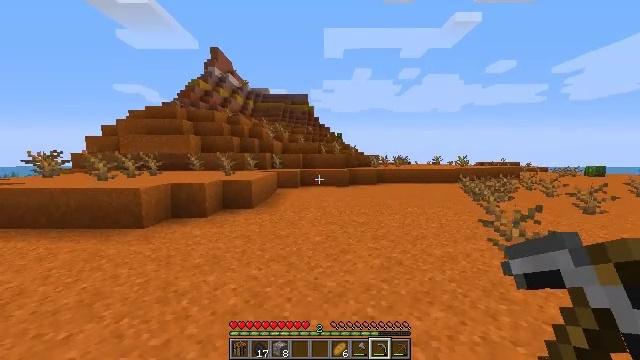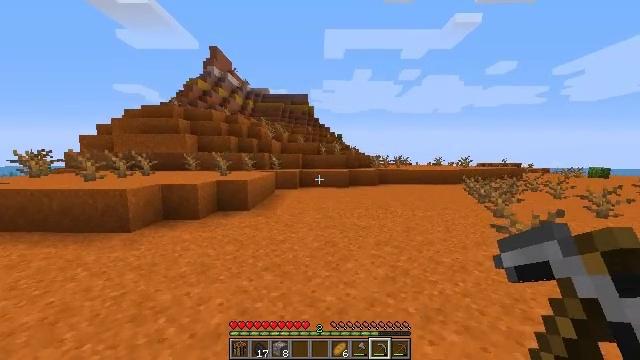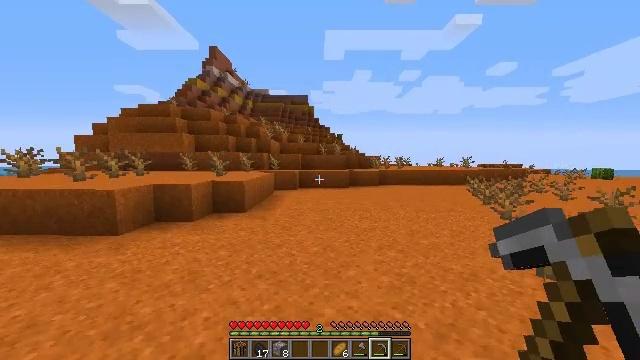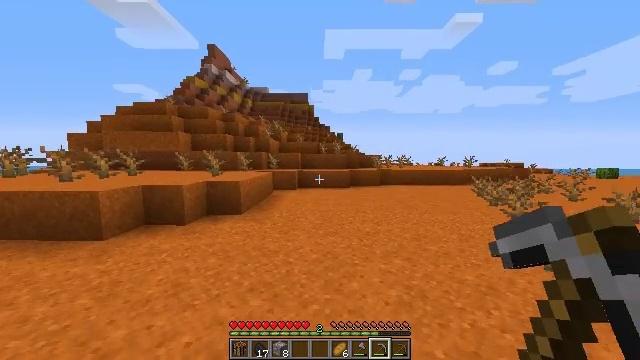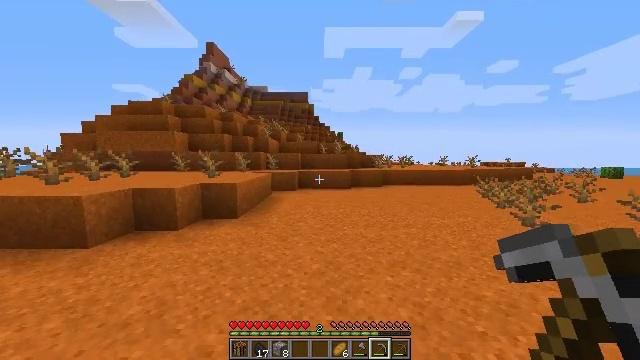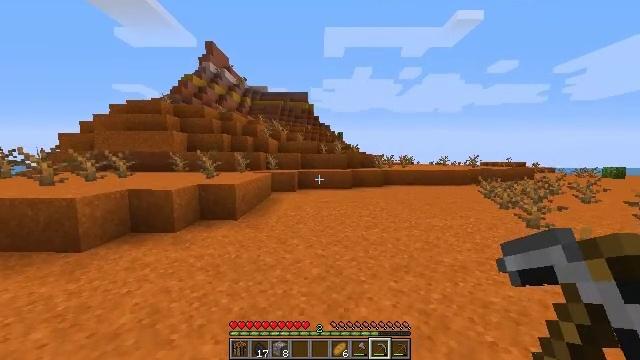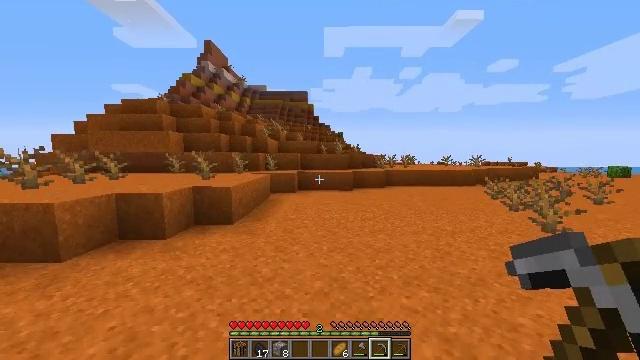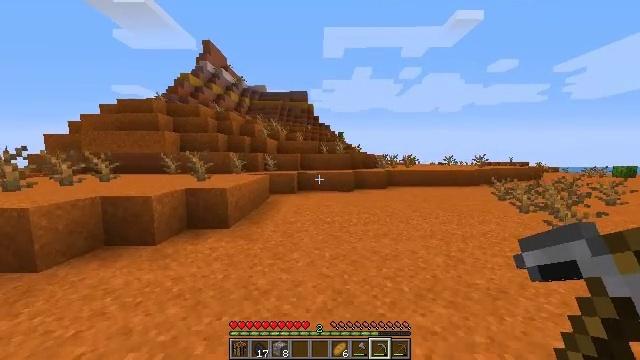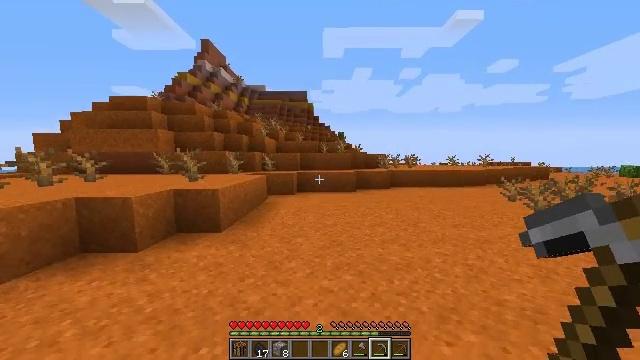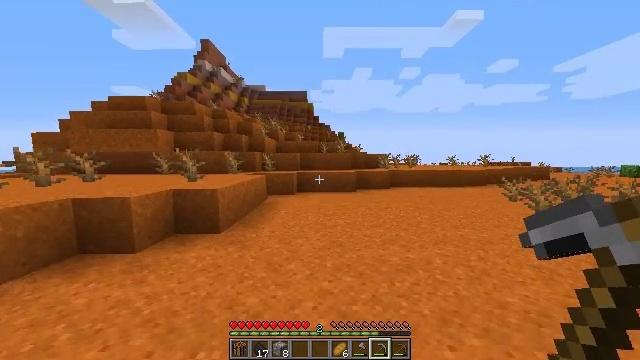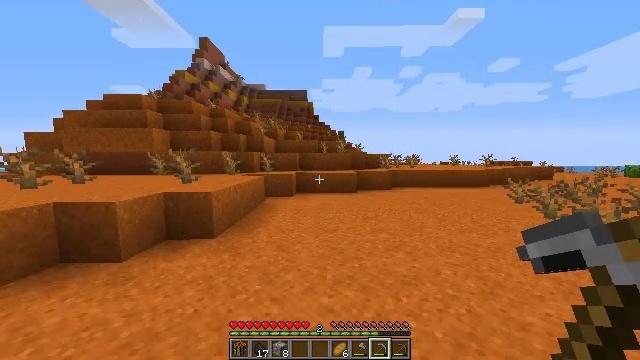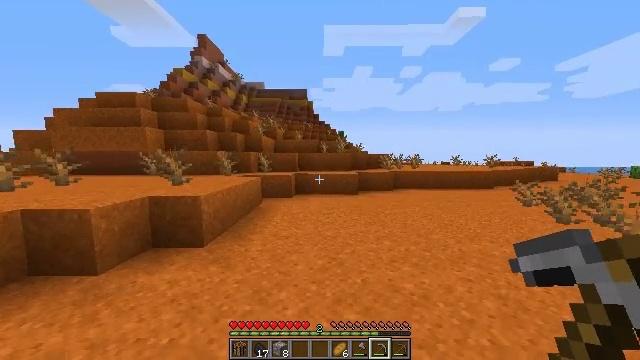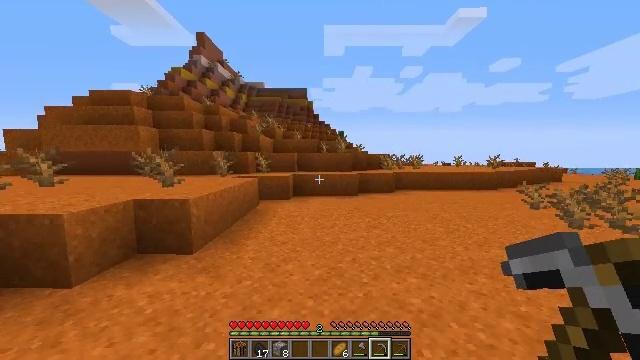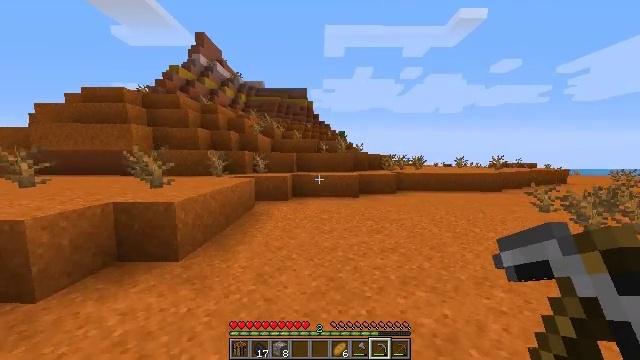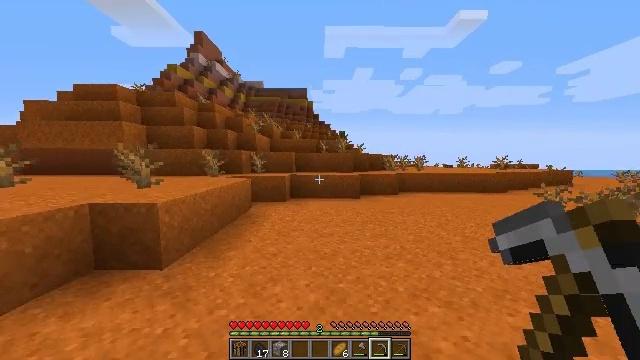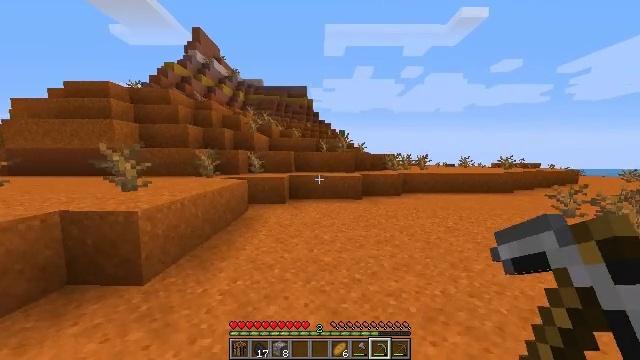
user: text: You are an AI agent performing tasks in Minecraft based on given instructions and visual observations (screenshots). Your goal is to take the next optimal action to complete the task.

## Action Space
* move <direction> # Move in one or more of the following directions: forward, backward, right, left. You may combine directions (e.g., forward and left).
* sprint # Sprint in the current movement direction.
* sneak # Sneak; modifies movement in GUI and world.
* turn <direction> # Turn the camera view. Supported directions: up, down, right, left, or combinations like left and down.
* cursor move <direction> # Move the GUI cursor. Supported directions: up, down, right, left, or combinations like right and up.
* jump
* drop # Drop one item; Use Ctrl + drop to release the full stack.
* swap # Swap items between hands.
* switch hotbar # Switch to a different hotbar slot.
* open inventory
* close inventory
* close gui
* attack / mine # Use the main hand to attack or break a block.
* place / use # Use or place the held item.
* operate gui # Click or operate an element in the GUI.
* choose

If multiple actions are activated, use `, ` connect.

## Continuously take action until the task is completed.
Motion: motion action
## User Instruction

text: Collect yellow terracotta using a pickaxe.
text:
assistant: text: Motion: move forward, sprint
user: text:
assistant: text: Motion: move forward, sprint
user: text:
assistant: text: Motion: move forward, sprint
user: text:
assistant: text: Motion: move forward, sprint
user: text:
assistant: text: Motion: move forward, sprint
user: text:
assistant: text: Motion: move forward, sprint
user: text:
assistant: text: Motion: move forward, sprint
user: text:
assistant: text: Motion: move forward, sprint
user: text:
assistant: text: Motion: move forward, sprint
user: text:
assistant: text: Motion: move forward, sprint
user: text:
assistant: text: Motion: move forward, sprint
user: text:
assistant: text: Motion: move forward, sprint
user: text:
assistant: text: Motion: move forward, sprint
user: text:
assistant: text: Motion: move forward, sprint
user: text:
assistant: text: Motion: move forward, sprint
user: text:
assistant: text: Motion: move forward, sprint
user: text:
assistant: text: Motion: move forward, sprint
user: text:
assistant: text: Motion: move forward, sprint
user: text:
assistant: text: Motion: move forward, sprint
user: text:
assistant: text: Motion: move forward, sprint
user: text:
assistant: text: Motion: move forward, sprint
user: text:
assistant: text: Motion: move forward, sprint
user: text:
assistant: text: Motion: move forward, sprint
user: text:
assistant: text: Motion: move forward, sprint
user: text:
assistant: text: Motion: move forward, sprint
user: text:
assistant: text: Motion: move forward, sprint
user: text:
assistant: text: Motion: move forward, sprint
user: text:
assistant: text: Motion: move forward, sprint
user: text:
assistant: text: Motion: move forward, sprint
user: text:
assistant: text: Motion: move forward, sprint